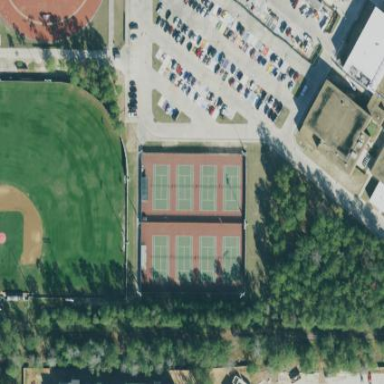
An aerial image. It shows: Sports centre with focus on tennis.